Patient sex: F
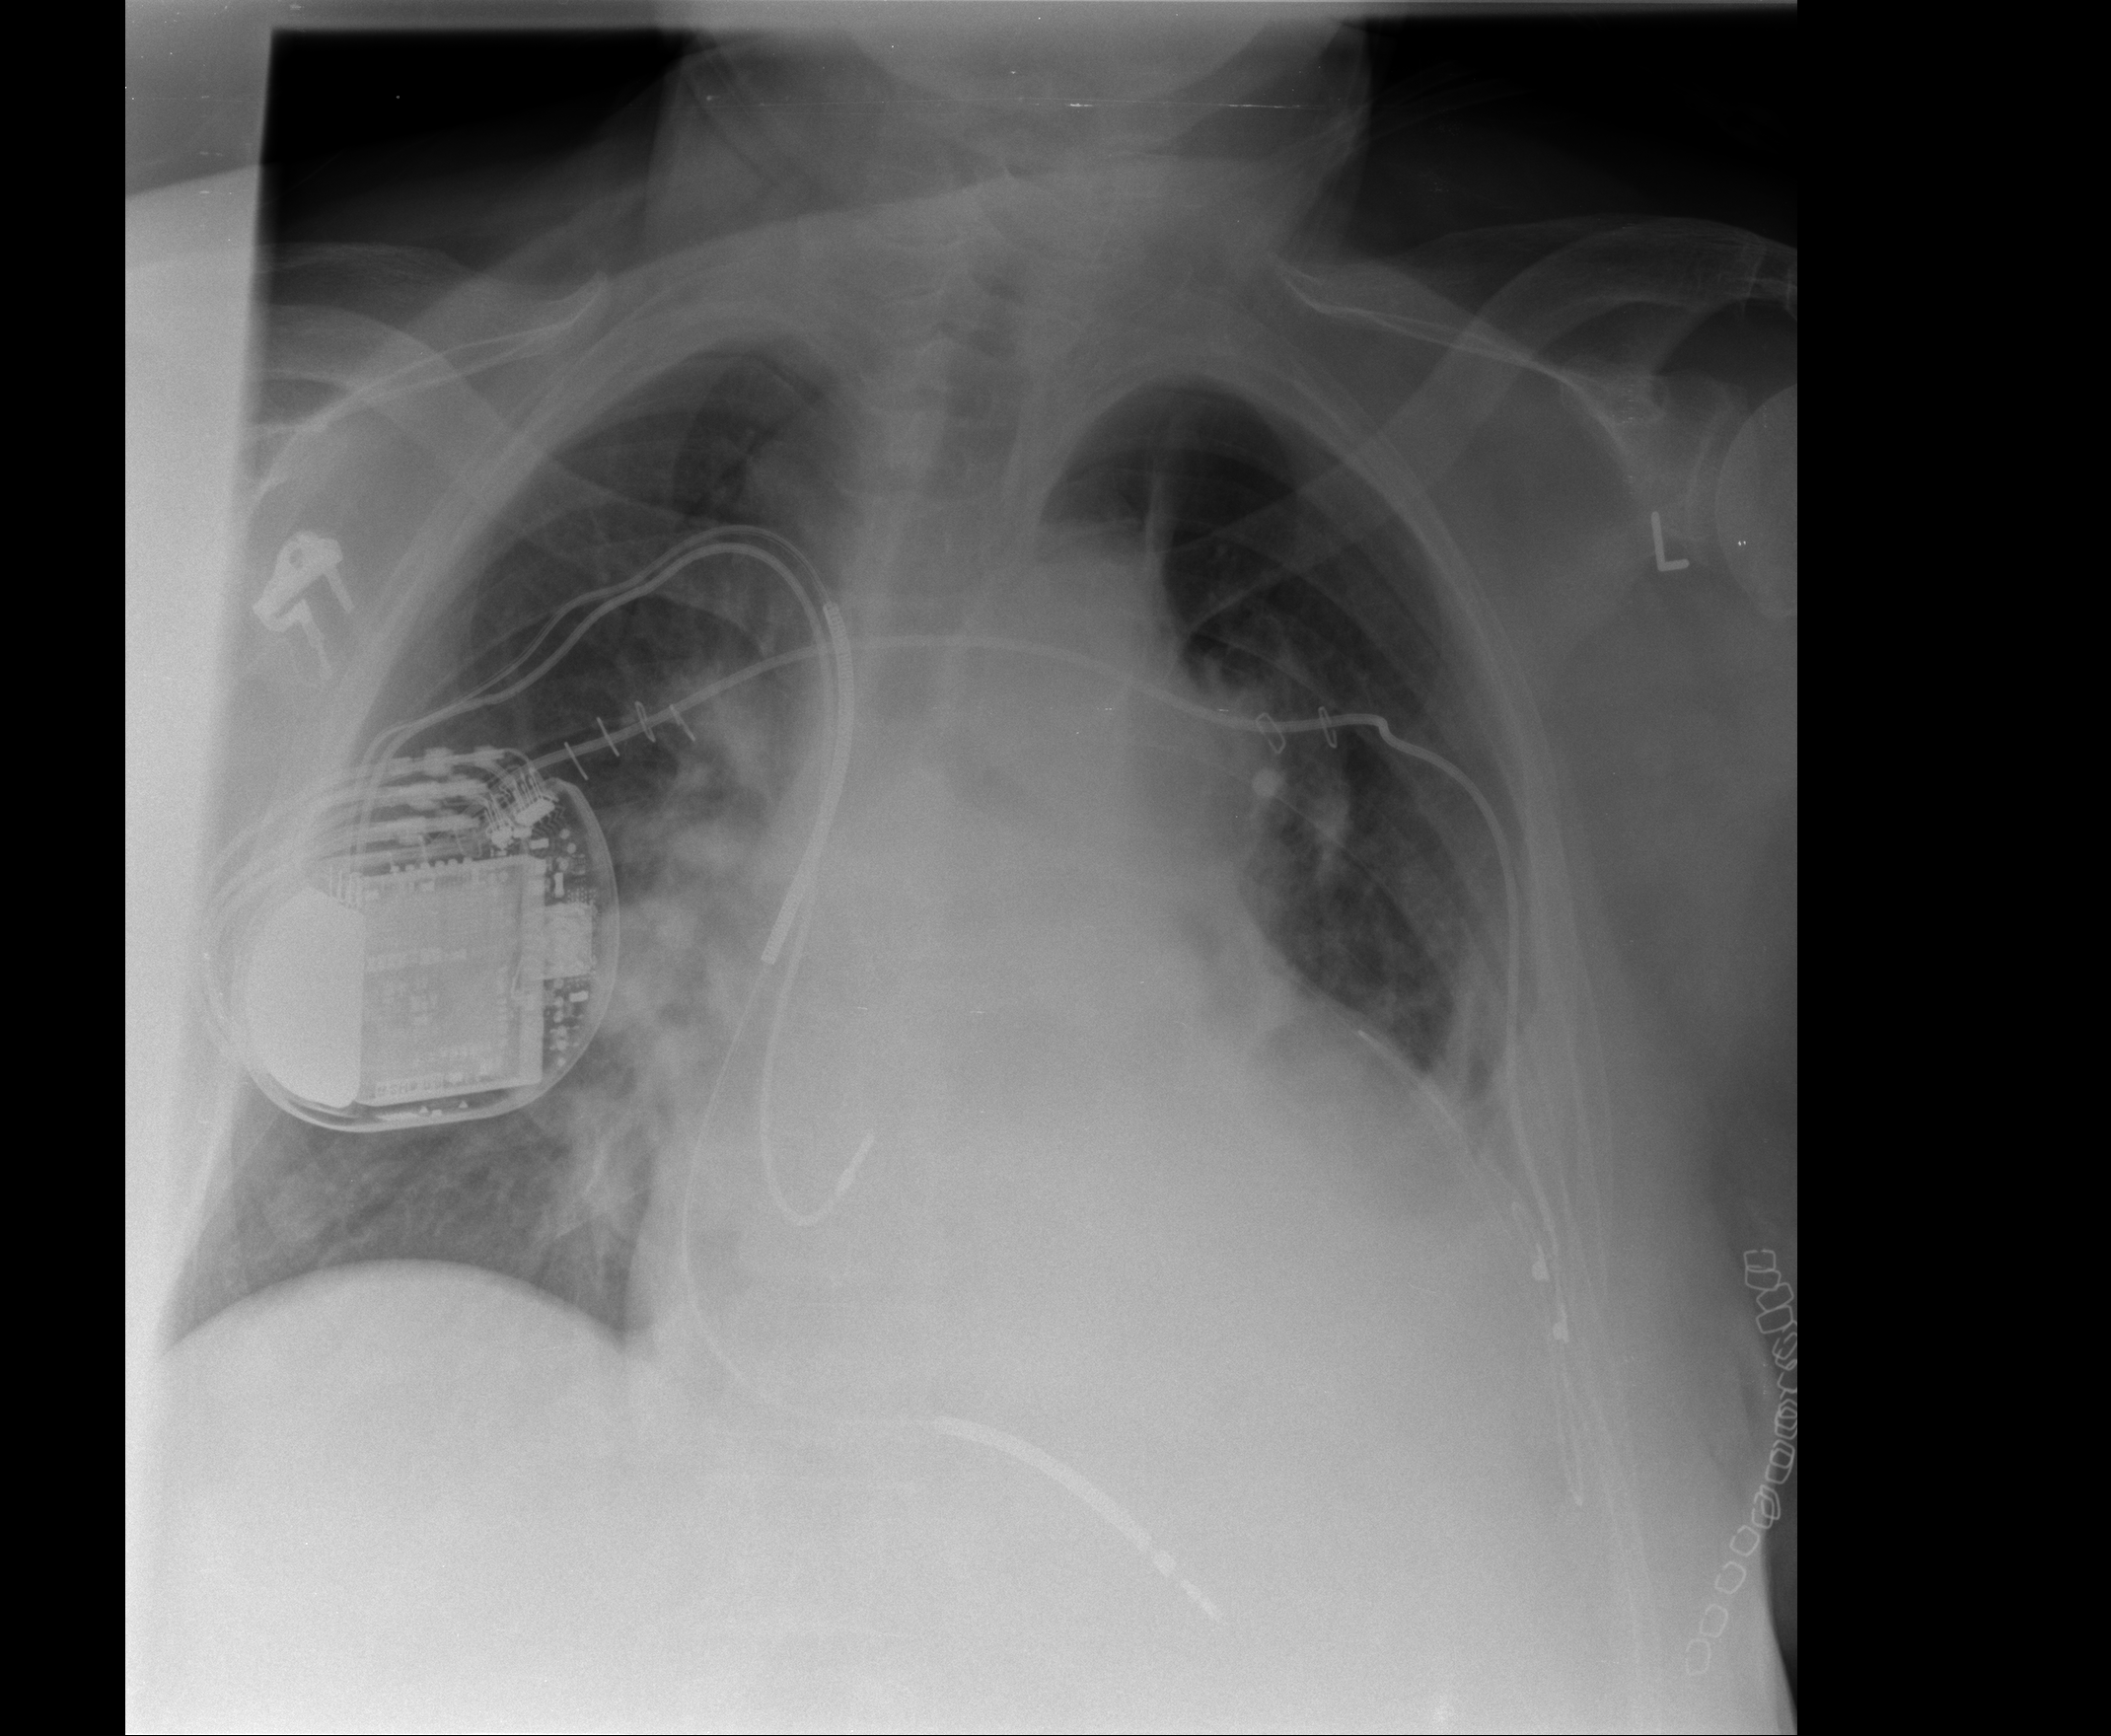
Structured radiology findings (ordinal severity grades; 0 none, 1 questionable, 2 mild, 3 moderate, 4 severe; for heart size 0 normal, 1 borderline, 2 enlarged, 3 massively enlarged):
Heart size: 2
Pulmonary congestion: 2
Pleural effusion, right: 0
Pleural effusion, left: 1
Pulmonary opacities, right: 0
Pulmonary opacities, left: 0
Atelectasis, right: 1
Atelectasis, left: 1